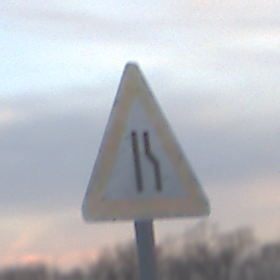
Verkehrszeichen: EinseitigVerengteFahrbahnRechts
Umgebung: Outdoor, Nature
Tageszeit: SunriseSunset
Wetter: PartlyCloudy
Licht: Natural
Jahreszeit: NotSpecified
Kontrast: LowContrast